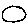
Label: circle